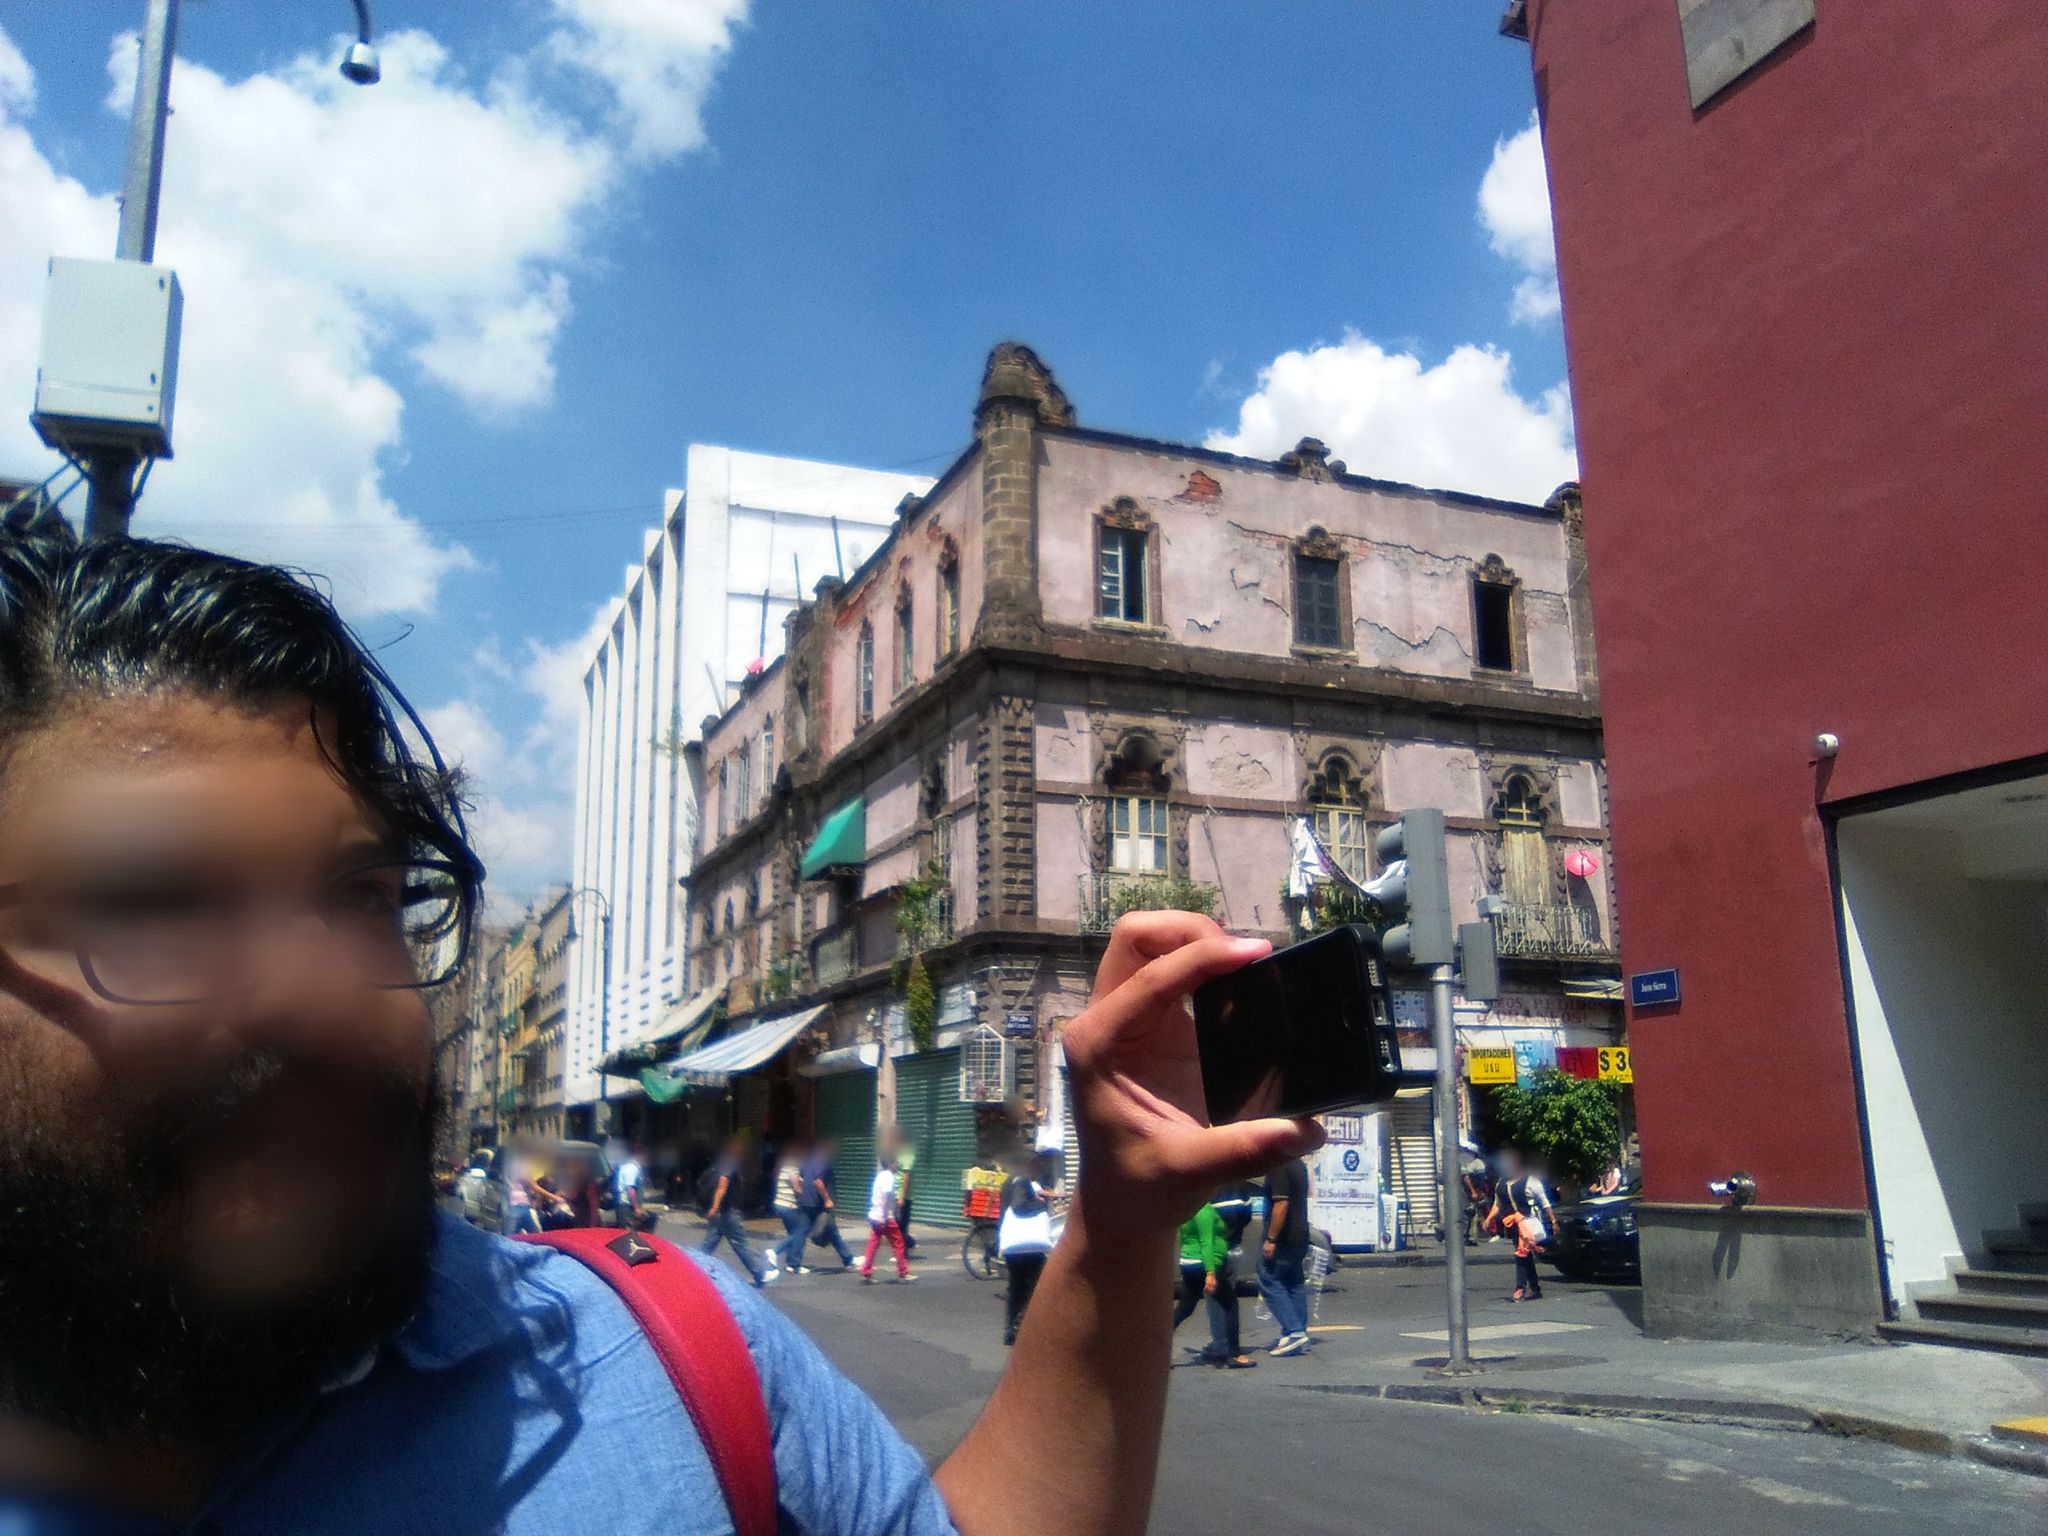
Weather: clear
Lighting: day
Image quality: good
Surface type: walking surface
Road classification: residential
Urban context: urban centre
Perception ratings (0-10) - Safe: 1.29, Lively: 8.95, Beautiful: 2.78, Boring: 7.31, Depressing: 3.64, Wealthy: 8.56